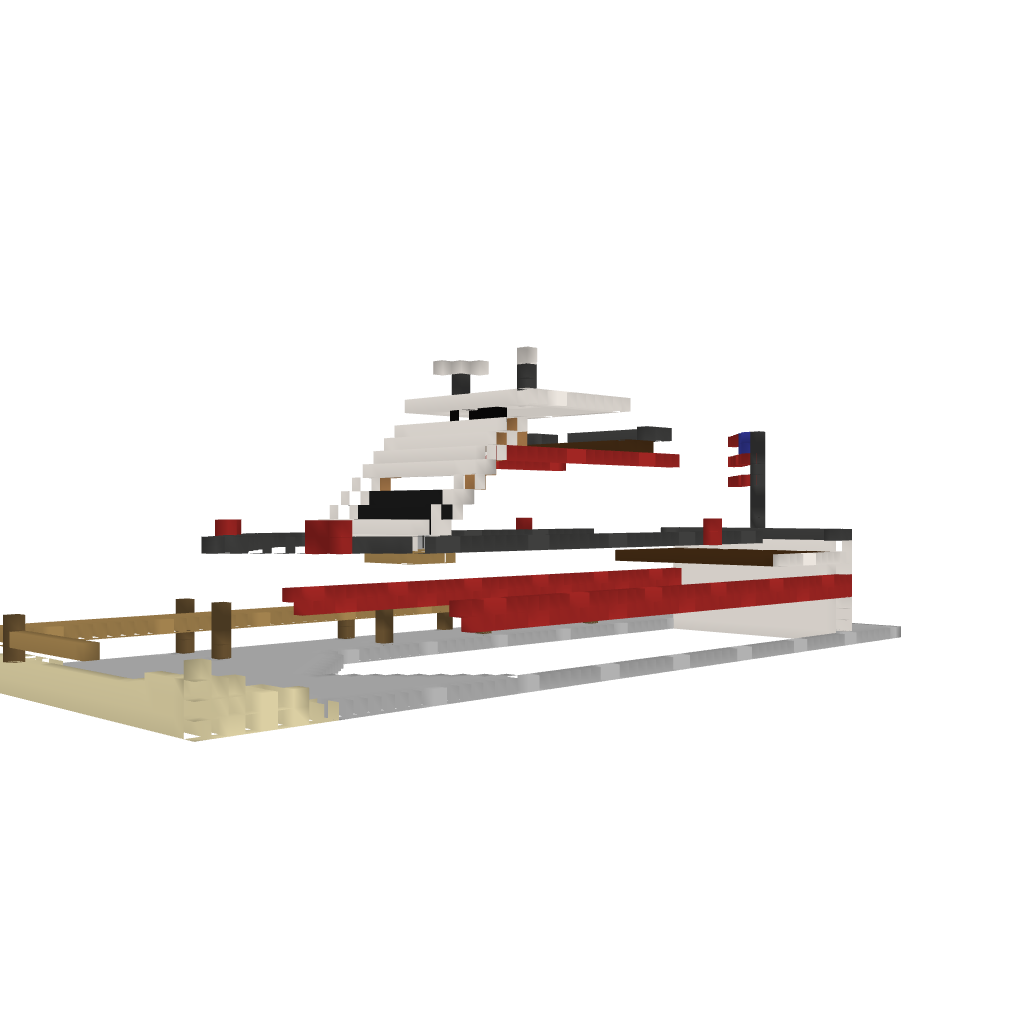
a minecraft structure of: medium size yacht